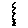
Label: zigzag